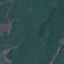
Label: Forest